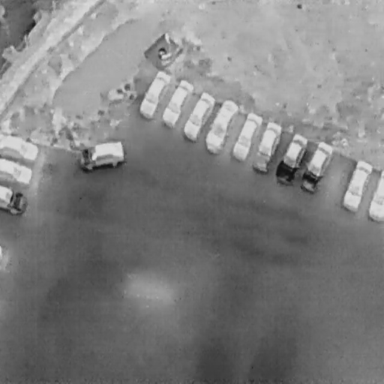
There are 14 Cars in the infrared image.